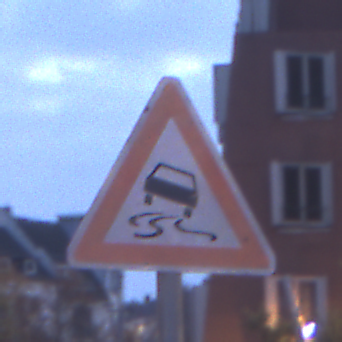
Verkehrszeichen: SchleuderOderRutschgefahr
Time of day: Night
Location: Outdoor (Urban)
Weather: PartlyCloudy
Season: NotSpecified
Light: Artificial